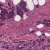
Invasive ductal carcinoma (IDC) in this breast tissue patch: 1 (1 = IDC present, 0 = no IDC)